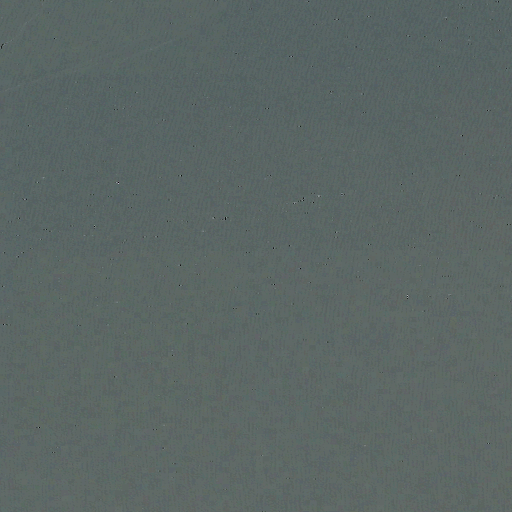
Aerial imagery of bar in Alabama named Muscle Shoals containing only open water